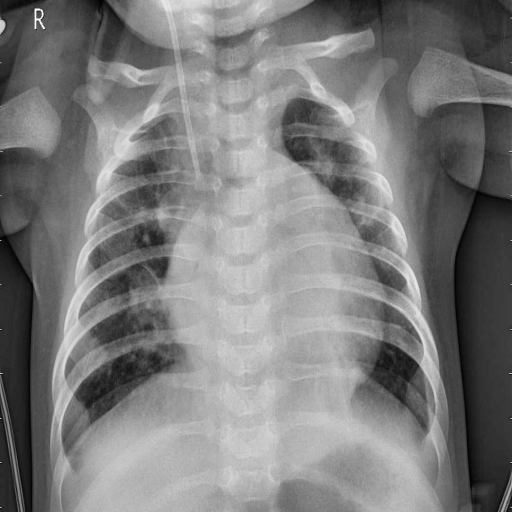
Finding: PNEUMONIA